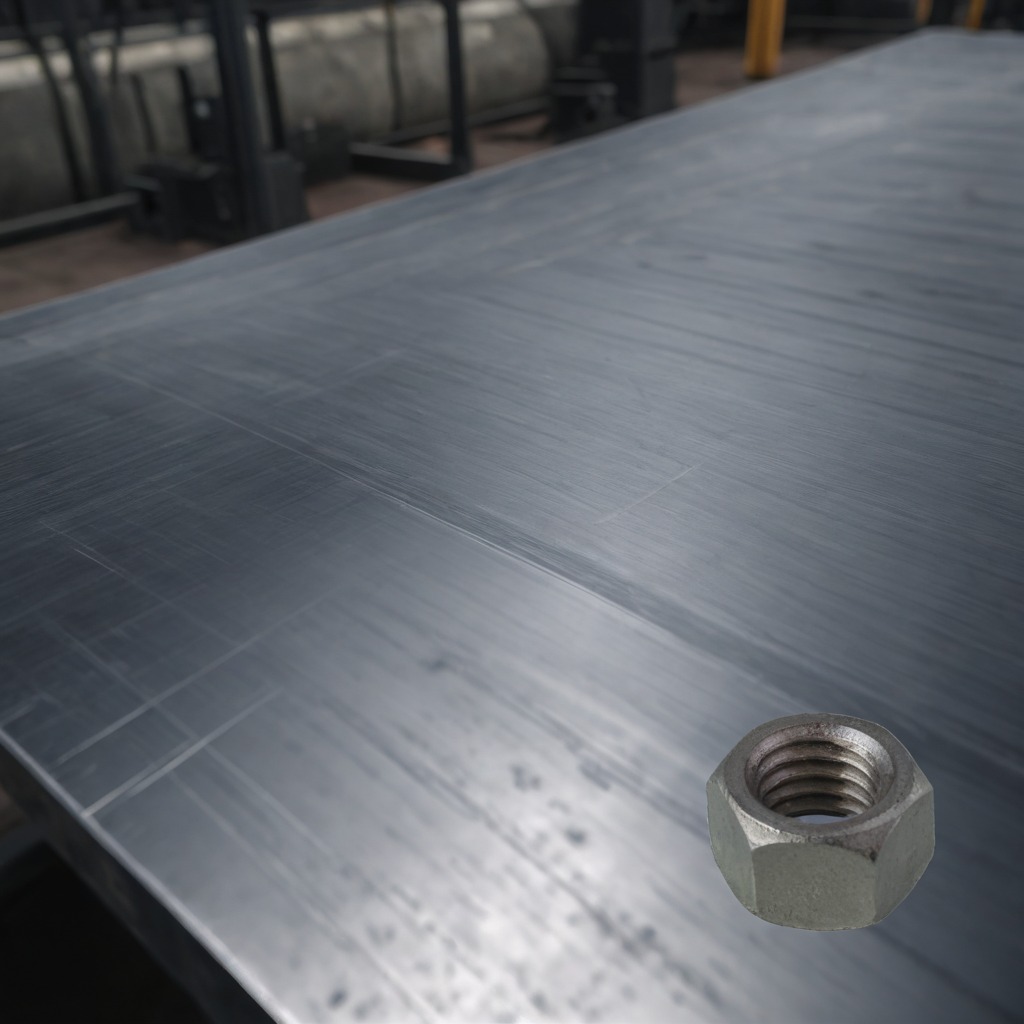
A metal nut is lying on a cold steel table in a mining workshop.